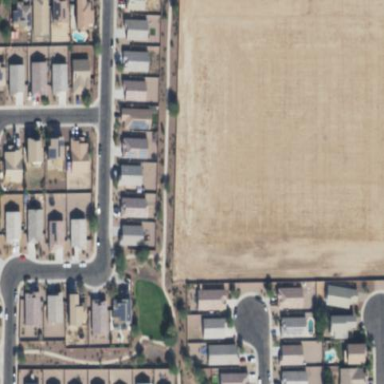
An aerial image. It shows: Single-family residential area.